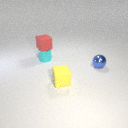
small red rubber cube above small cyan metal cylinder